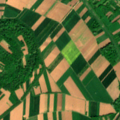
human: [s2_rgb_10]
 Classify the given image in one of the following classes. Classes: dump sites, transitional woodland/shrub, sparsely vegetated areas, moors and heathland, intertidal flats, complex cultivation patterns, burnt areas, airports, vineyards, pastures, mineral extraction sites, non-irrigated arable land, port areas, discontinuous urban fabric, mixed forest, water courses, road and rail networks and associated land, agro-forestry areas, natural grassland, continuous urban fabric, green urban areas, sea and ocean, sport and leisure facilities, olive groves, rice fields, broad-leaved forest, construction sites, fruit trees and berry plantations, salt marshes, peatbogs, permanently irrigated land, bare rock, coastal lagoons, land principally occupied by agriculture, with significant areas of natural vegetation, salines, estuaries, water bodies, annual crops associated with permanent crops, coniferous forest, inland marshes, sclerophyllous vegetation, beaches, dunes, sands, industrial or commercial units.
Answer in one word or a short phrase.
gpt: non-irrigated arable land, land principally occupied by agriculture, with significant areas of natural vegetation, broad-leaved forest